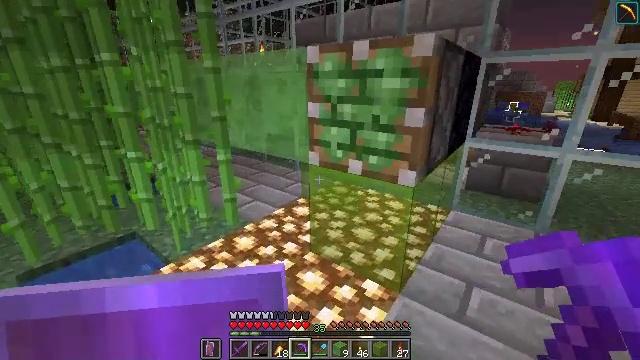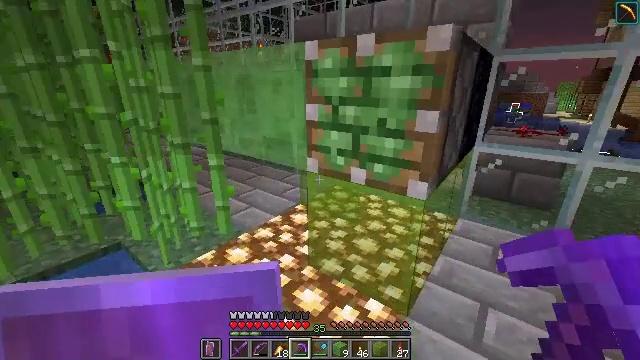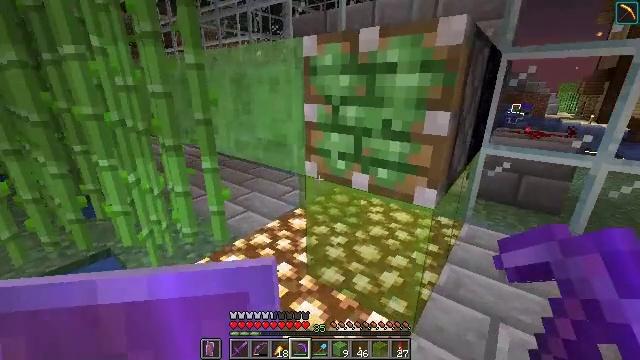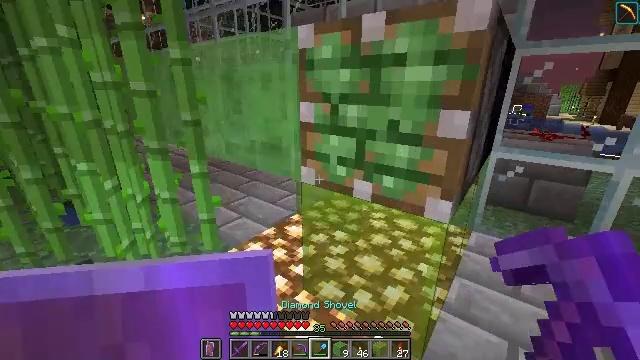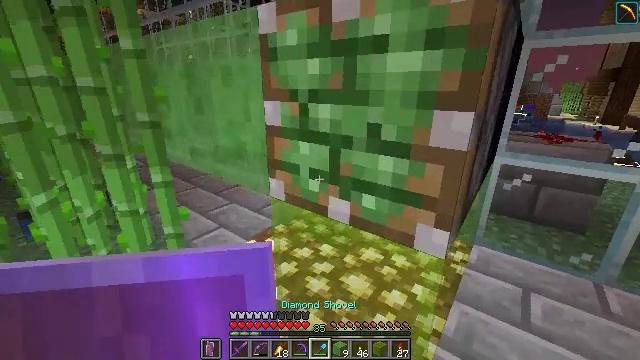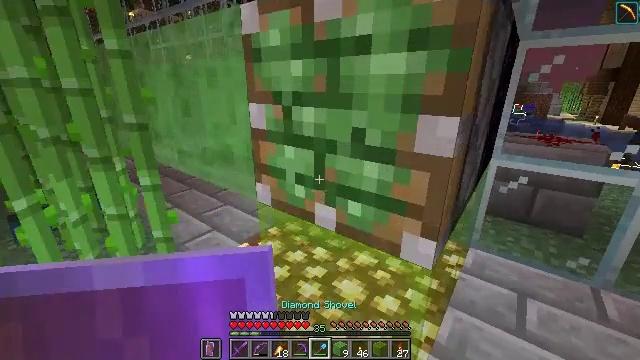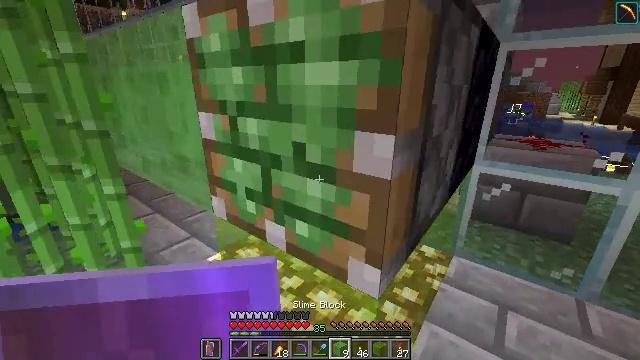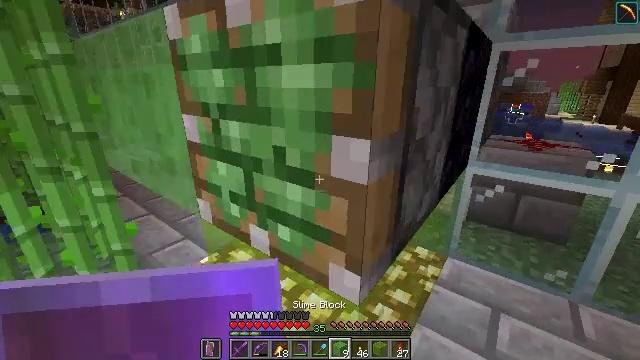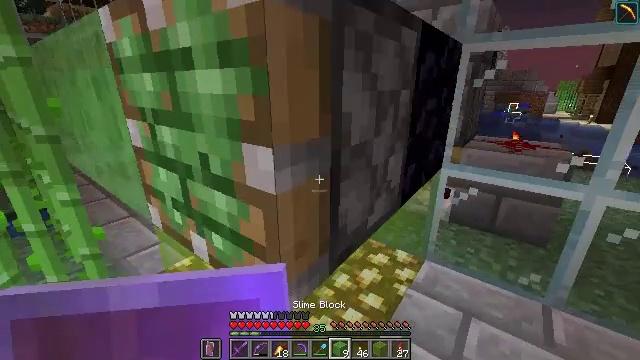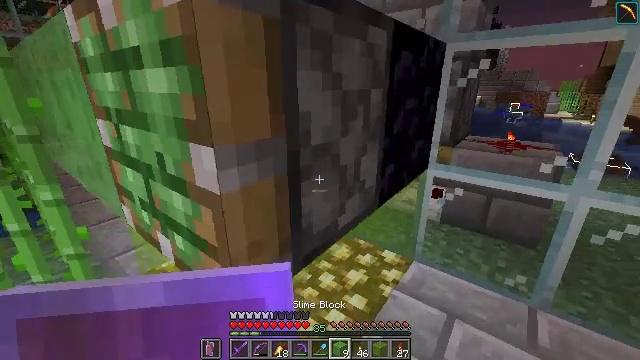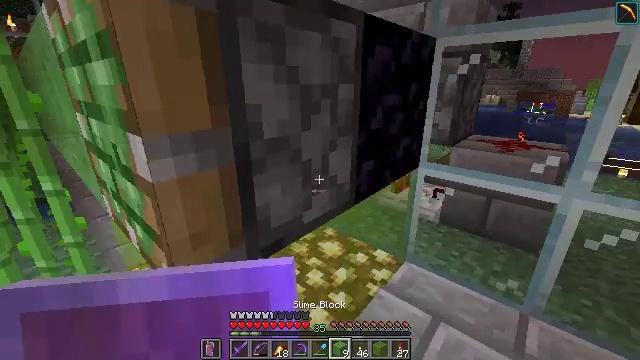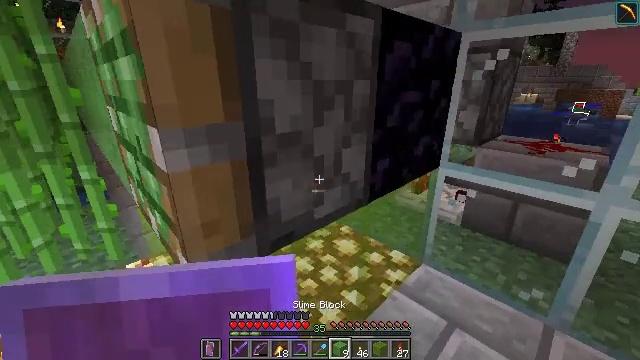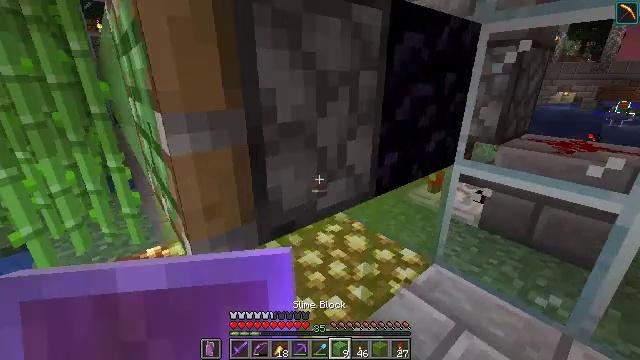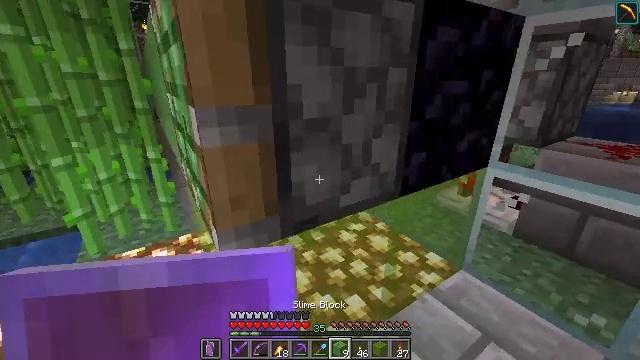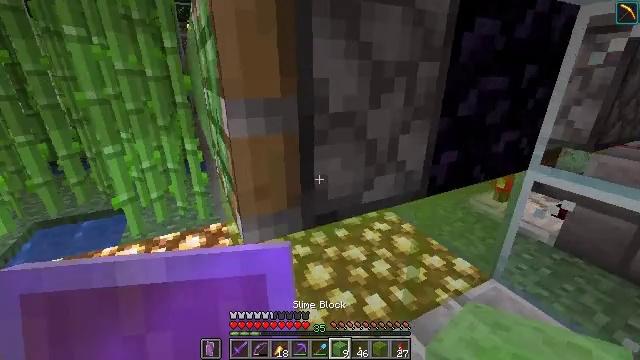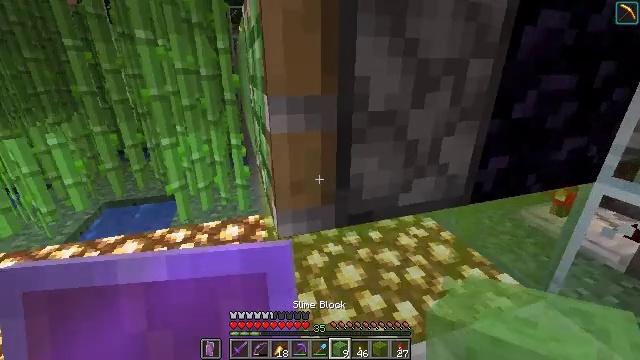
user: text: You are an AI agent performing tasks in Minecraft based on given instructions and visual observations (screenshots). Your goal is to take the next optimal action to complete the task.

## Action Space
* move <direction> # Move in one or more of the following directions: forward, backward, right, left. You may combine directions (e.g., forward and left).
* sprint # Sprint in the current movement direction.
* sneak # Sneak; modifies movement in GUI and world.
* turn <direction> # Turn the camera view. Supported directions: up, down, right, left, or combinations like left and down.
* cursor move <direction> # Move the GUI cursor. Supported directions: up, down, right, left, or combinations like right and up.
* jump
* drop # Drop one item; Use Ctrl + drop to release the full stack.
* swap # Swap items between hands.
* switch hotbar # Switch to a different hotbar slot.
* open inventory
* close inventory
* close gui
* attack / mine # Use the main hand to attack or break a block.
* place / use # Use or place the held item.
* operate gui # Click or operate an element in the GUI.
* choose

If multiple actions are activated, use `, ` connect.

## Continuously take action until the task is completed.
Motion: motion action
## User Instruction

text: Mine the observer block.
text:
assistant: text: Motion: move forward
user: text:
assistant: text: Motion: move forward
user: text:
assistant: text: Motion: move forward and move right
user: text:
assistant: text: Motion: move forward and move right
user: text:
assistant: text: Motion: move right
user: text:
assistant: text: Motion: move right
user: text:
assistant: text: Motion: move right
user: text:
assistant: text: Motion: move right
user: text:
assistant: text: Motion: move right
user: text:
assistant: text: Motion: turn left
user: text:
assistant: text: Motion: turn left
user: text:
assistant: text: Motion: turn left
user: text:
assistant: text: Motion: turn left
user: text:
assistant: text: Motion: turn left
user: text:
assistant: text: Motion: turn left
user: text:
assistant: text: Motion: turn left
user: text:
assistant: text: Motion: turn left
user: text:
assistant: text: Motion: no_op
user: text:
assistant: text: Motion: no_op
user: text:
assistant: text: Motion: move left
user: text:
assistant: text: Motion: move left, turn right
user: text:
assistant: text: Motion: move left, turn right and up
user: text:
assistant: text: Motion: turn right
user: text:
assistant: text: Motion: turn right
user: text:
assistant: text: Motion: no_op
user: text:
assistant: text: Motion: no_op
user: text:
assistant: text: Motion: no_op
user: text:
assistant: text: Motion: no_op
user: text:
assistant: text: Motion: no_op
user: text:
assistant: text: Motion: no_op